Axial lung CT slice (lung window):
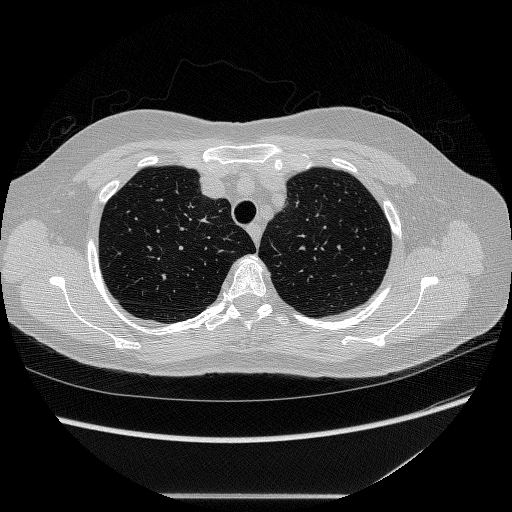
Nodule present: no